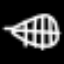
Label: leaf